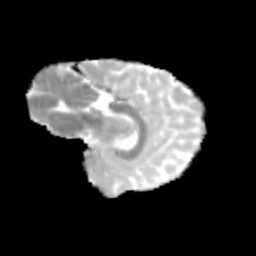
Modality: MD
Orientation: sagittal
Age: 12
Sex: female
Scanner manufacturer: siemens
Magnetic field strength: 3 T
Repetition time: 3.8 s
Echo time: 0.07 s